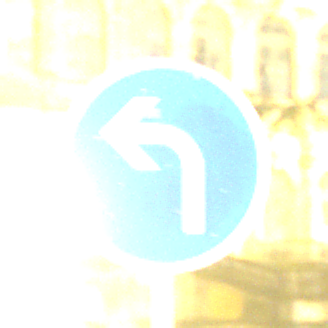
Verkehrszeichen: VorgeschriebeneFahrtrichtungLinks
Umgebung: Outdoor, Urban
Tageszeit: Night
Wetter: Overcast
Licht: Artificial
Jahreszeit: NotSpecified
Kontrast: HighContrast